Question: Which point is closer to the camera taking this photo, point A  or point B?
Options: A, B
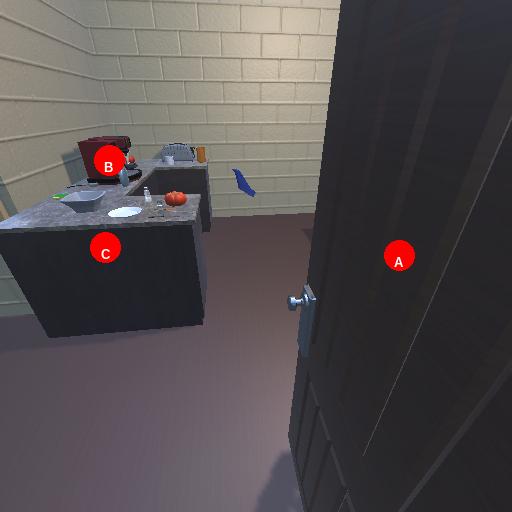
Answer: A